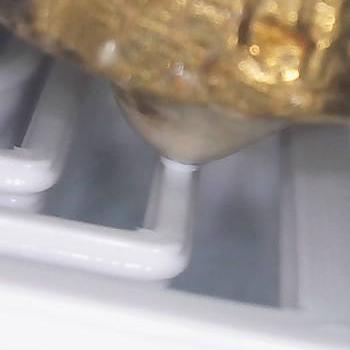
Flow rate: 149%